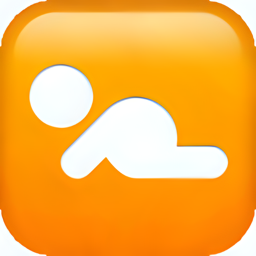
Name: baby symbol
Emoji: 🚼
Group: Symbols
Sub-group: transport-sign